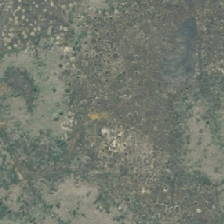
Land cover: herbaceous_freshwater_vege